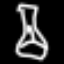
Label: hourglass